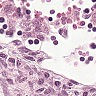
Metastatic tissue present: no